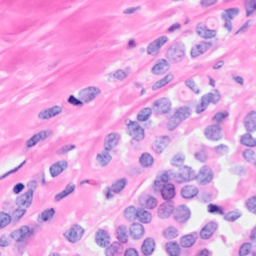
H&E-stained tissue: Breast